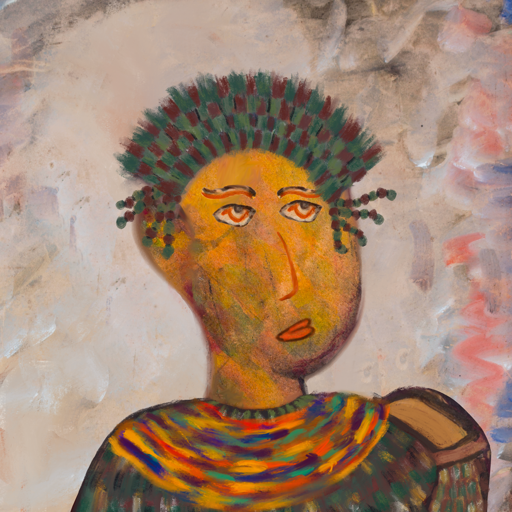
Background: Roy_Bahadur, Head And Neck Side: Gypsy_Mother, Face Side: Experience, Bust: After_Raid, Hair Side: Blank, Head Accessory: After_Raid_Crown, Second Necklace: An_Impression_2, Necklace: Blank, Baby: Blank